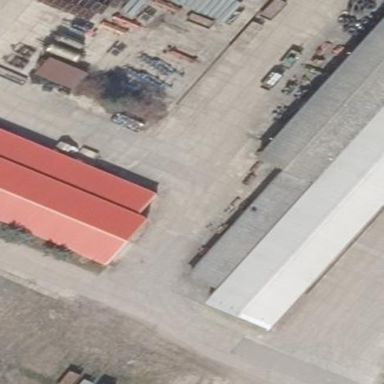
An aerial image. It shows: Commercial building.